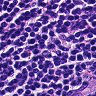
Metastatic tissue present: no